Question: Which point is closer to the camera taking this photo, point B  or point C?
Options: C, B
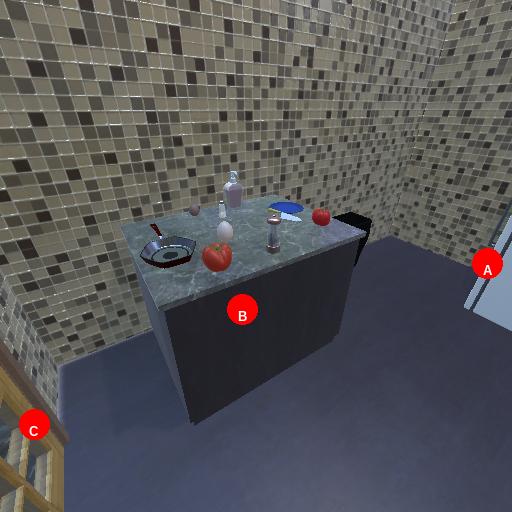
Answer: C